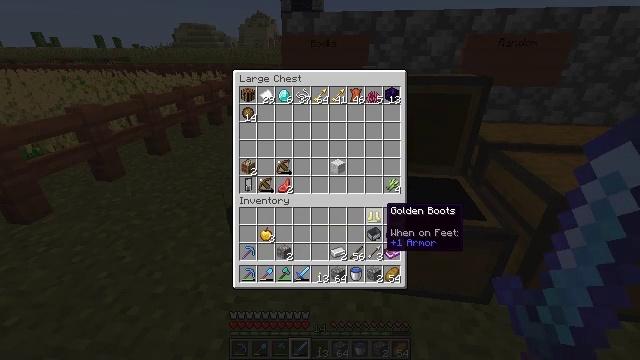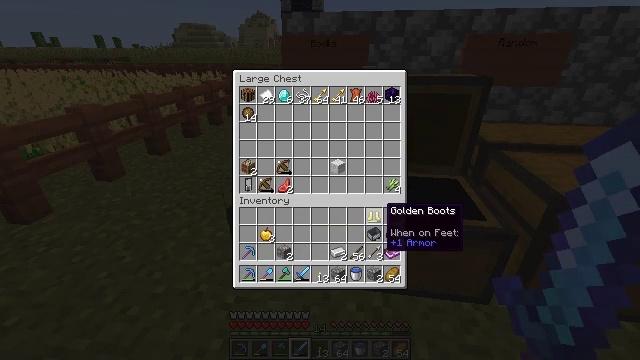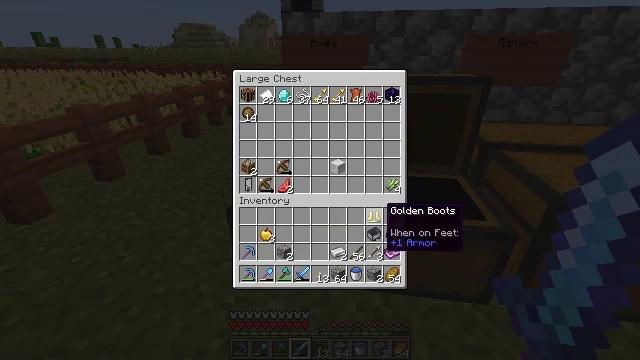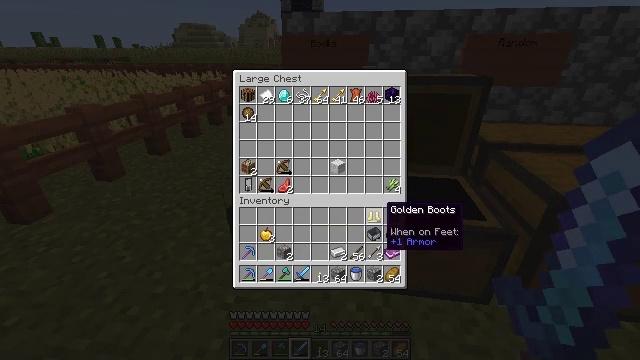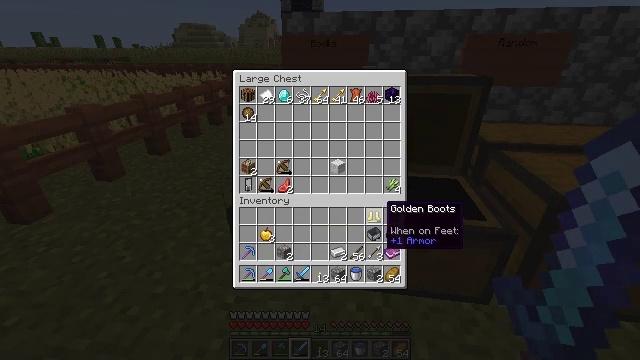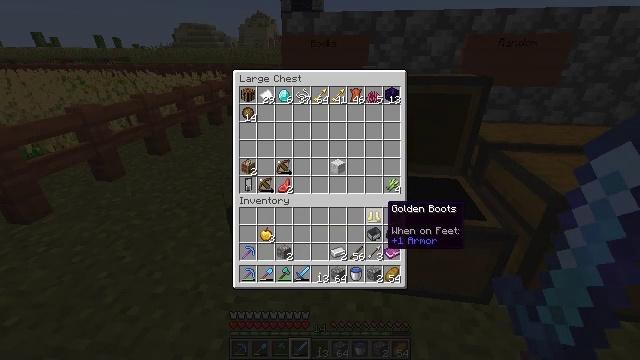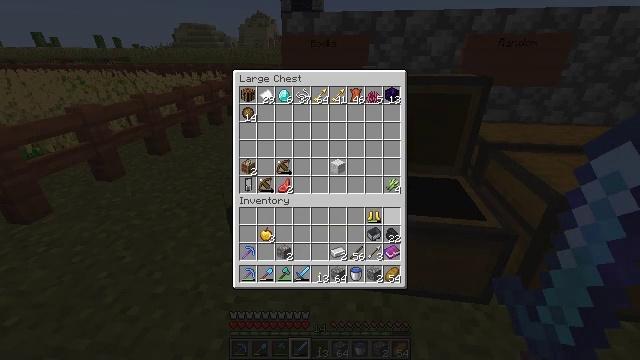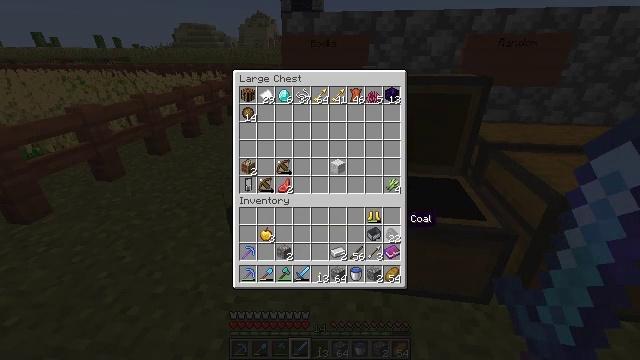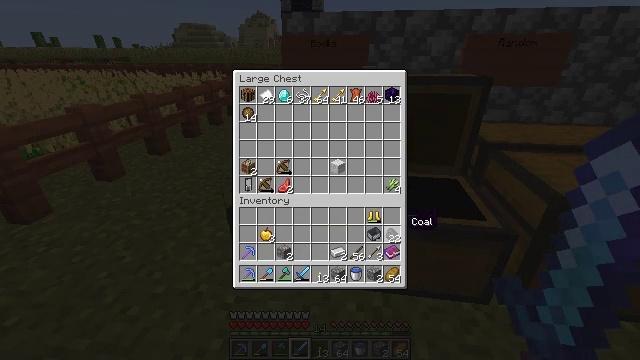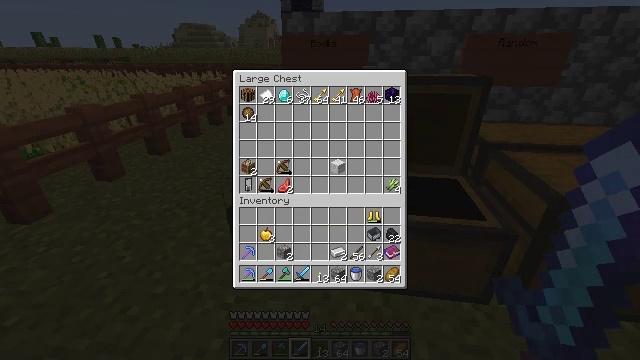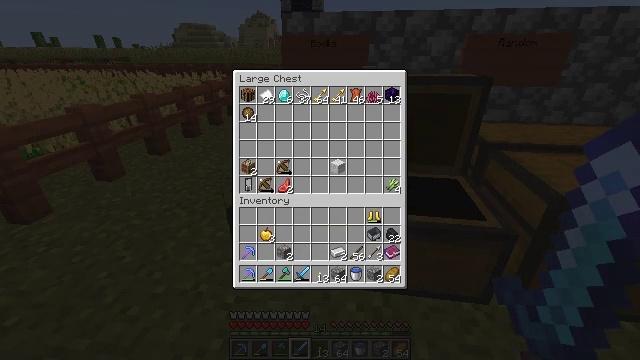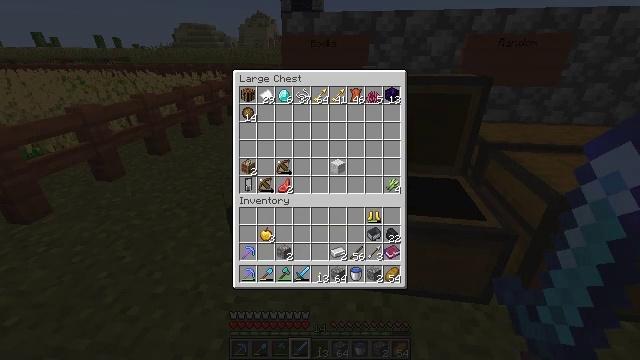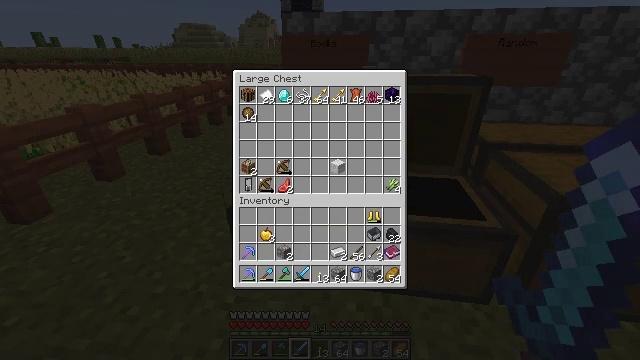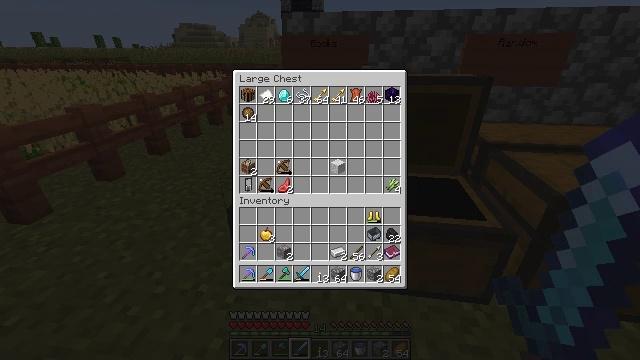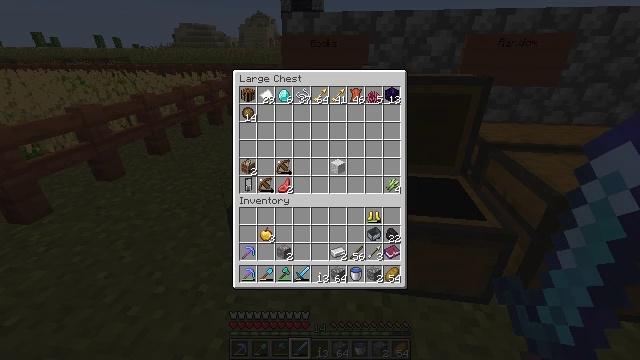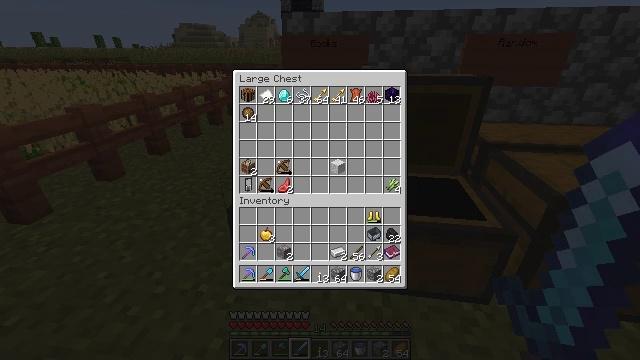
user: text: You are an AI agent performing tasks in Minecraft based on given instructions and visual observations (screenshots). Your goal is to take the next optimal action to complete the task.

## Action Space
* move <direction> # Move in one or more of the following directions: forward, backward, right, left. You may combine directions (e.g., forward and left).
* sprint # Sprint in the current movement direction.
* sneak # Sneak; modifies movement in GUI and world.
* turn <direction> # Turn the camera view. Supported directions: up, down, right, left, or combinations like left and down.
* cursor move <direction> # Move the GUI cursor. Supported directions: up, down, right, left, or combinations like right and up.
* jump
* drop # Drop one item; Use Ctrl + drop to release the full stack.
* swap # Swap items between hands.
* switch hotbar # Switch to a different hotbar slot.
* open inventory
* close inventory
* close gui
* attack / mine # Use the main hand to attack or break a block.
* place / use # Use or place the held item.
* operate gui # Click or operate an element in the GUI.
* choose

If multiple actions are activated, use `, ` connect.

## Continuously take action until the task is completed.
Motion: motion action
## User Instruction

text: Craft a brewing stand.
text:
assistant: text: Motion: sneak
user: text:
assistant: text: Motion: sneak
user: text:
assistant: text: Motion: sneak
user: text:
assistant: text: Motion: sneak
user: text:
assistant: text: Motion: sneak
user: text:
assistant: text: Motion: sneak, cursor move right
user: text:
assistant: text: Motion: sneak, cursor move right
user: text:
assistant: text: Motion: sneak
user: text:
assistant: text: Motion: sneak
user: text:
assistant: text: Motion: sneak
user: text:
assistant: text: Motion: sneak
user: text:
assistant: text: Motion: sneak
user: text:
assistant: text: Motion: sneak
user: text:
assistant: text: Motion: sneak
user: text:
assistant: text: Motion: sneak
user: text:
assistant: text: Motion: sneak
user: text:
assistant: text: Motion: sneak
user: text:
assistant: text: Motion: sneak, cursor move left
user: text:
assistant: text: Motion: sneak
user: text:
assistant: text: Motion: sneak
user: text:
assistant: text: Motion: sneak
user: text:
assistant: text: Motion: sneak
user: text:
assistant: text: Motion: sneak
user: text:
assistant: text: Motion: sneak
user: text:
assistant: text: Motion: sneak
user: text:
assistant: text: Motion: sneak
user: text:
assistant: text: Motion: sneak
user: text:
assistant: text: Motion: no_op
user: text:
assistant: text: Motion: no_op
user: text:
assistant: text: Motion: no_op